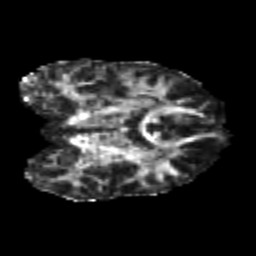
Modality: FA
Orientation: coronal
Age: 21
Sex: female
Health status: healthy
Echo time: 0.074 s